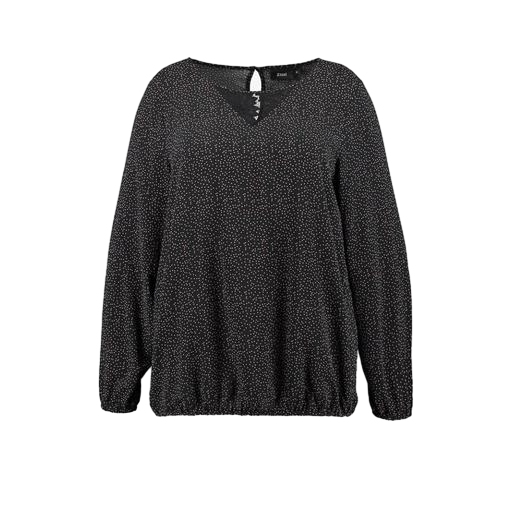
black plus size printed t-shirt only macy, black petite printed top only macy, black geo-print t-shirt only macy, white background